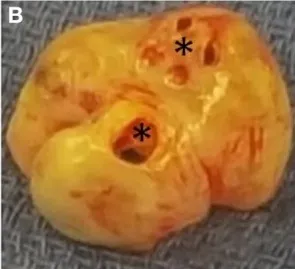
The perspective of the right atrium Asterix, sinus of Valsalva aneurysm-to-right atrial fistulas.
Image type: medical_photograph (skin_photograph)